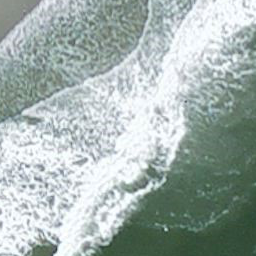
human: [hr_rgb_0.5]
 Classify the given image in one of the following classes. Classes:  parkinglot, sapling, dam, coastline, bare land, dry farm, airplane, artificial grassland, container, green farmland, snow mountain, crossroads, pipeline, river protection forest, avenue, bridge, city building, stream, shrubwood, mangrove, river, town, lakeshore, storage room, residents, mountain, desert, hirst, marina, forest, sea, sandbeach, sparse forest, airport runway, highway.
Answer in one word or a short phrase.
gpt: coastline